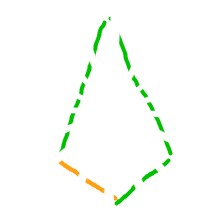
Shape: kite